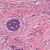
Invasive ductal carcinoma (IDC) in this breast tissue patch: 1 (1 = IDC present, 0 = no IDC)